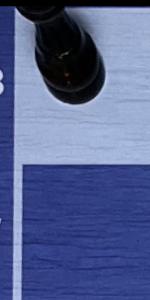
Label: Empty